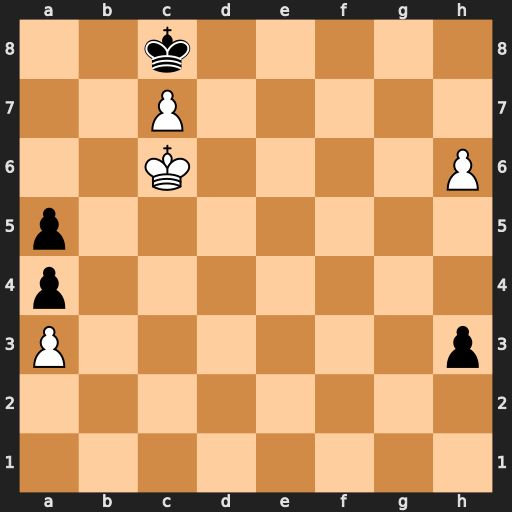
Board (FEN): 2k5/2P5/2K4P/p7/p7/P6p/8/8
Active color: w
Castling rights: -
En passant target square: -
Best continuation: h7 h2 h8=Q#